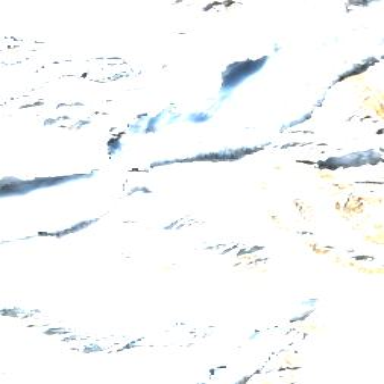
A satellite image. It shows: Majestic glacier in the distance.